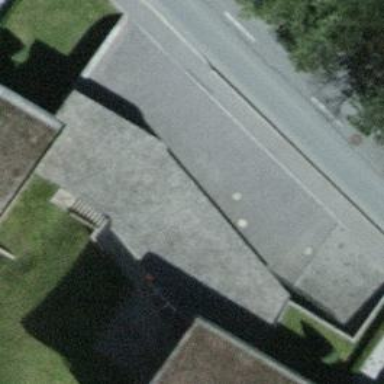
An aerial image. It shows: Group of garages.